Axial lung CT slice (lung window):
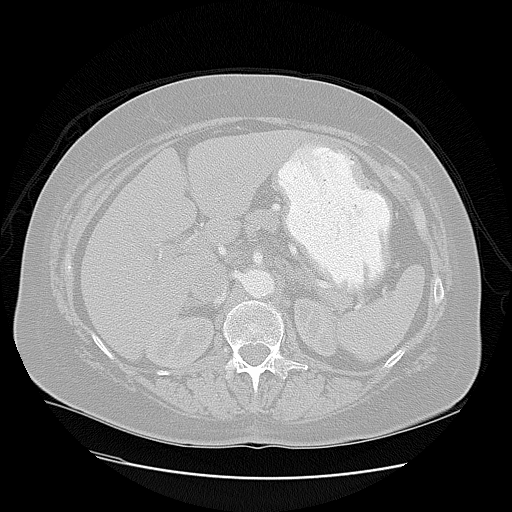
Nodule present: no